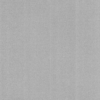
Label: dusty